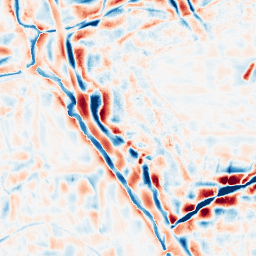
Category: wavelet
Decomposition family: wavelet_dwt
Decomposition parameters: wavelet: coif2
level: 4
Upsampling method: quintic
Upsampling parameters: scale: 4
Upsampling scale: 4